Question: I'm using swift to develop a table view based application. I'm trying to delete a row from the table view with row animation fade. A simple and straight forward thing to do, at least that's what I thought. Swift does not make a lot of things easy and it seem to be very convoluted (still need to be convinced if another programming language was necessary).
Im trying to delete a table row like so:
'''
tableView.deleteRowsAtIndexPaths(indexPath, withRowAnimation: .Fade)
'''
Which I don't see why this simple process should me anymore complicated than it is. (it puzzles me)
And Xcode6 (Beta) seems to complain although it is code provided by the automatic generating of the swift class. (Back to Objective-C please)
Error: 'Could not find member 'Fade''
Screenshot:

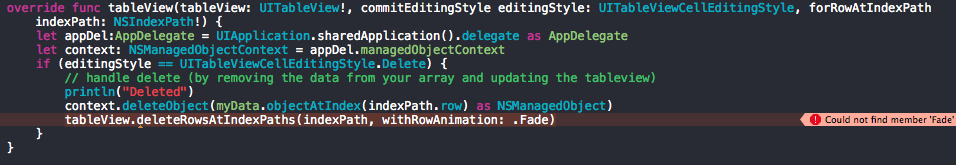
Answer: I can't say why Xcode 6 is giving you that error, but there is error in your call:
'''
tableView.deleteRowsAtIndexPaths(indexPath, withRowAnimation: .Fade)
'''
should be
'''
tableView.deleteRowsAtIndexPaths([indexPath], withRowAnimation: .Fade)
'''
As 'deleteRowsAtIndexPaths:withRowAnimation:' expects and 'AnyObject![]' array, not an 'NSIndexPath' instance.
Maybe that's the problem and Xcode is getting it wrong for some reason?